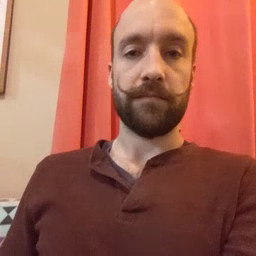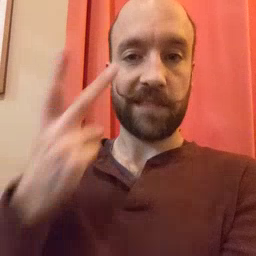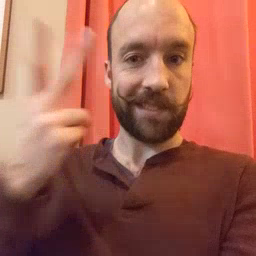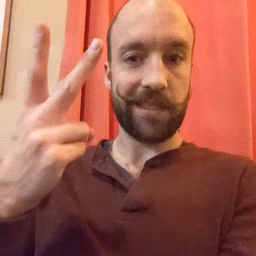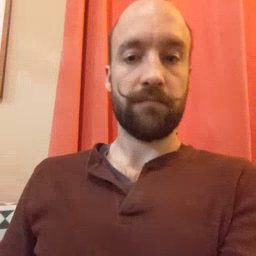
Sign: see